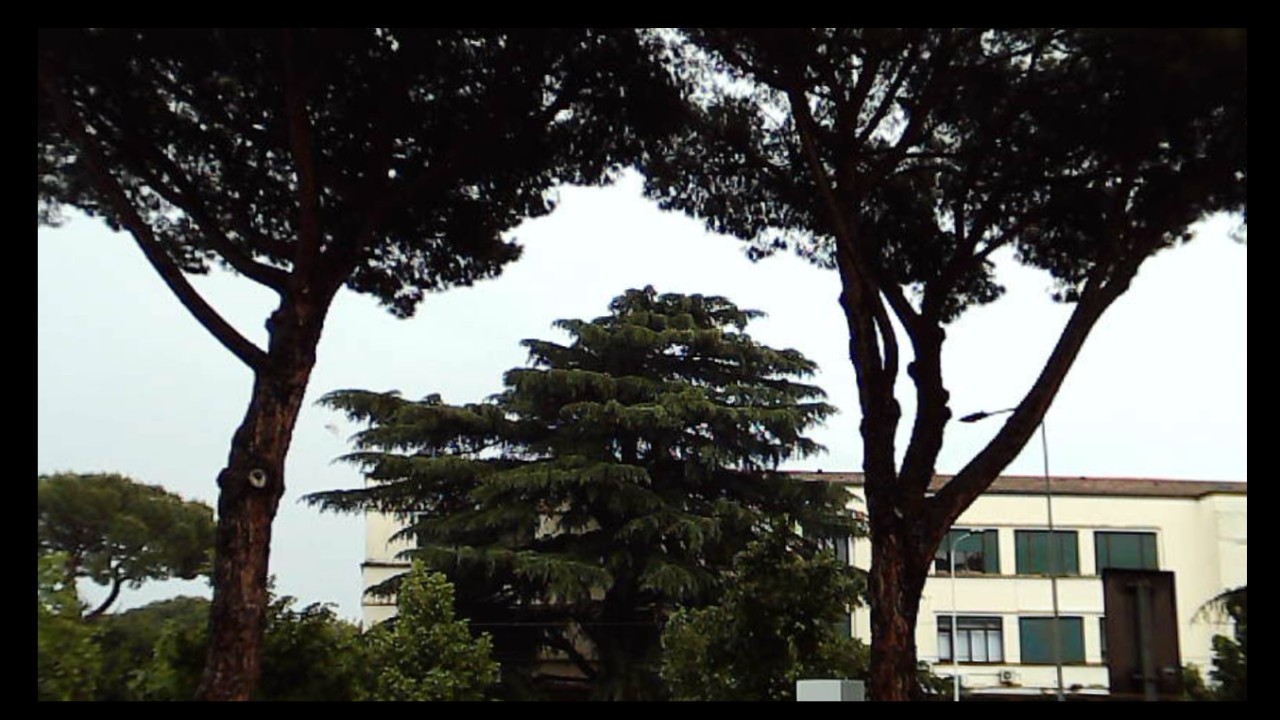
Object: DarwinFPV cineape20